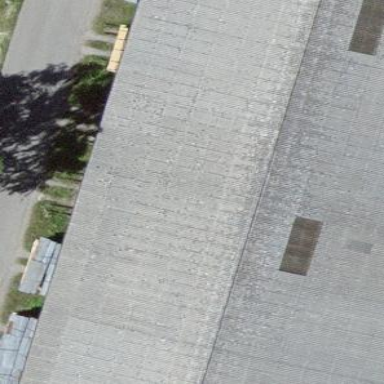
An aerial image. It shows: View of roof of building.